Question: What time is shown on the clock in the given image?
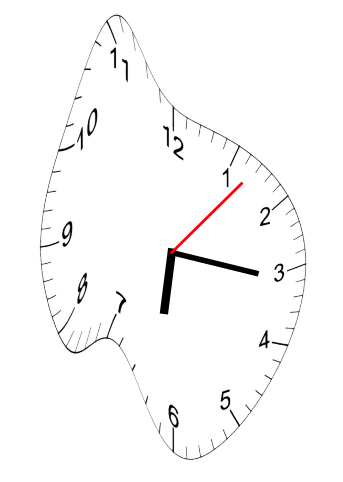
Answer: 06:16:07